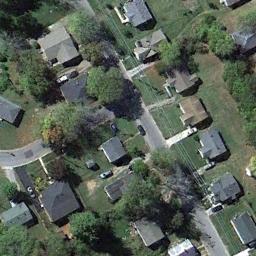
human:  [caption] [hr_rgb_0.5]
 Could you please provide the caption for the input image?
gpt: The medium residential area has some neatly arranged houses and trees on the grass .

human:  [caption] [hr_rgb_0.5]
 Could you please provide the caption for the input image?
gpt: There are many buildings in medium residential area .

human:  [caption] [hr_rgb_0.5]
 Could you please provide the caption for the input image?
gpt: The medium residential is on the grass next to the road .

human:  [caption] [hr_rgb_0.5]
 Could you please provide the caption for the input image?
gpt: There are several roads next to the medium-sized residential area .

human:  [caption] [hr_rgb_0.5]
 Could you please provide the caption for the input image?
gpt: There are many buildings and some green trees on the medium residential area .